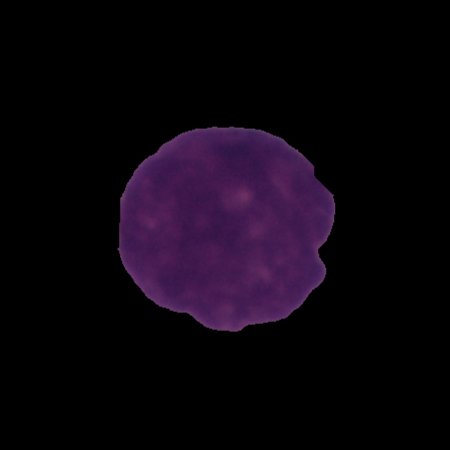
Label: cancer